Field crop: maize
Growth stage: 2
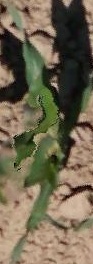
Species: maize